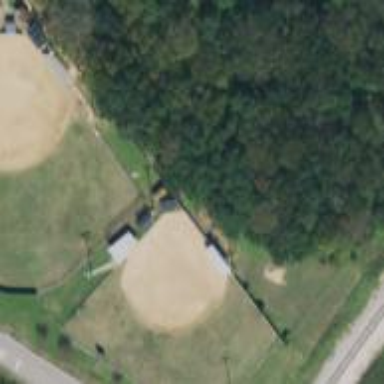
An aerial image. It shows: Softball pitch for leisure sports.